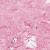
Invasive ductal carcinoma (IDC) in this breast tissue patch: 0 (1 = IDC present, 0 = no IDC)